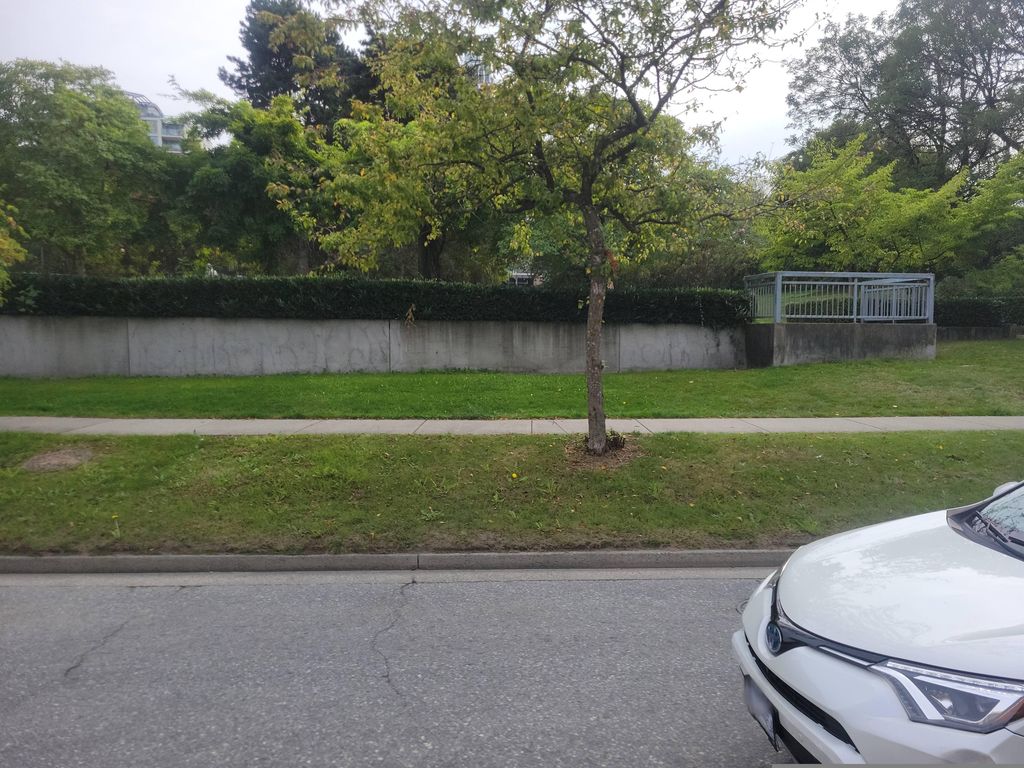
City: vancouver